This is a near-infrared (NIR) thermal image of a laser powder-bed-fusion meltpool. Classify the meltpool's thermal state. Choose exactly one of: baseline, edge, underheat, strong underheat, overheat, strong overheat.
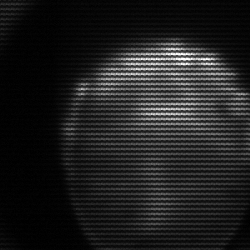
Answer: edge